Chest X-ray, PA view. Patient: 50 years old, sex F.
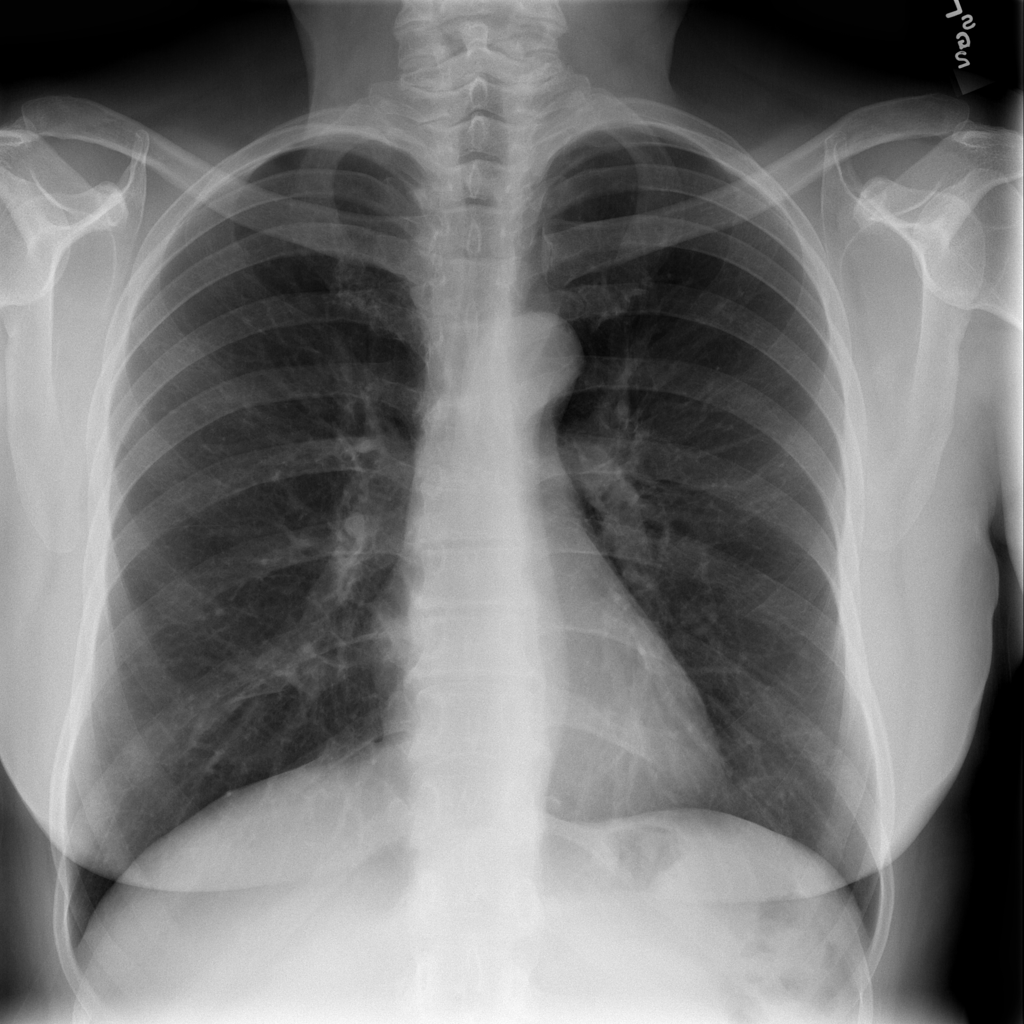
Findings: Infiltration